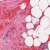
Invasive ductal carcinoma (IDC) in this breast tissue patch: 0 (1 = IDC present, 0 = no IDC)